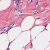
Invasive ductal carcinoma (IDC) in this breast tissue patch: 0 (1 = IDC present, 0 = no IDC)